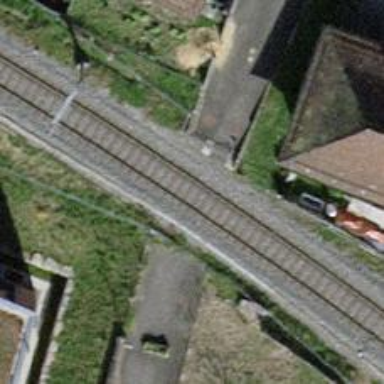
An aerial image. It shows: Uncontrolled railway crossing.